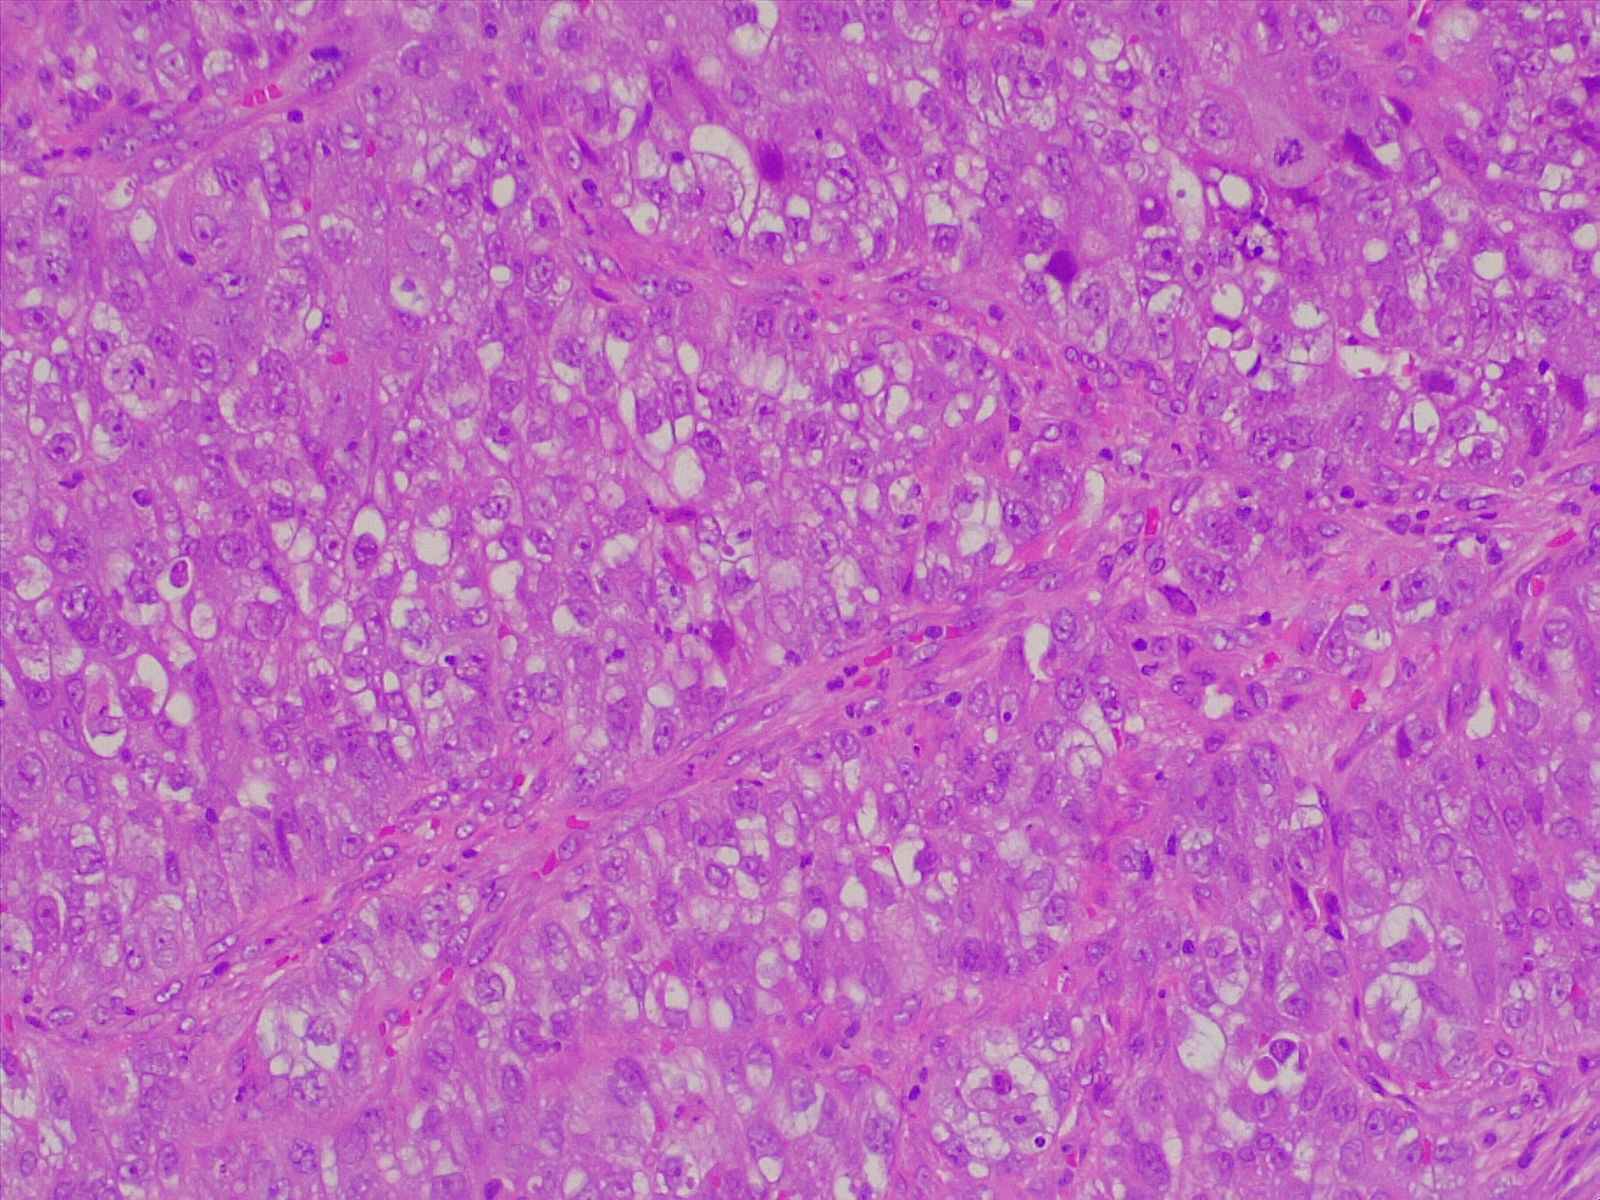
Label: lung adenocarcinoma, poorly differentiated